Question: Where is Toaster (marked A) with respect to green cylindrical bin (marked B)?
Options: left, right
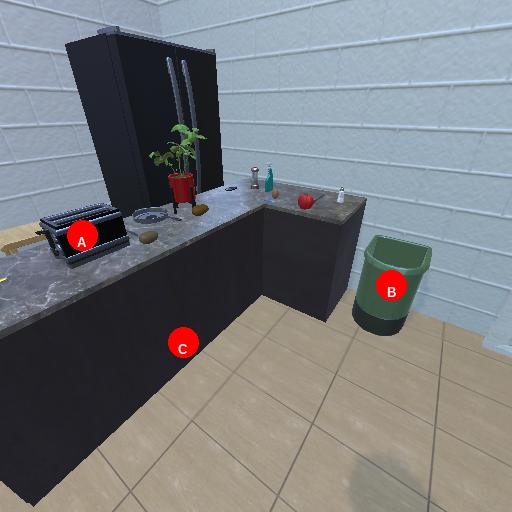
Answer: left